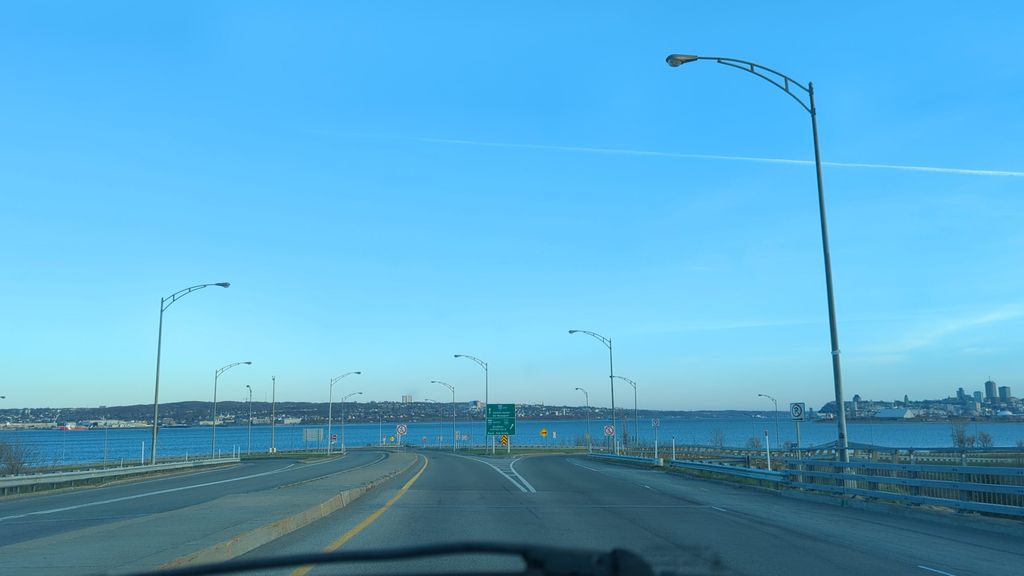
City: quebec_city